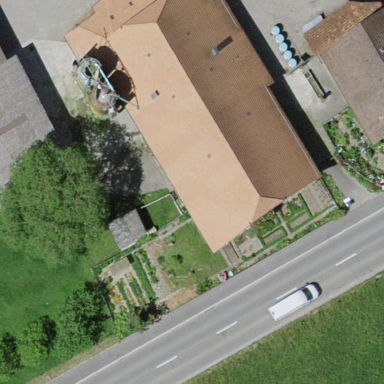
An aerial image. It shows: Farm building.